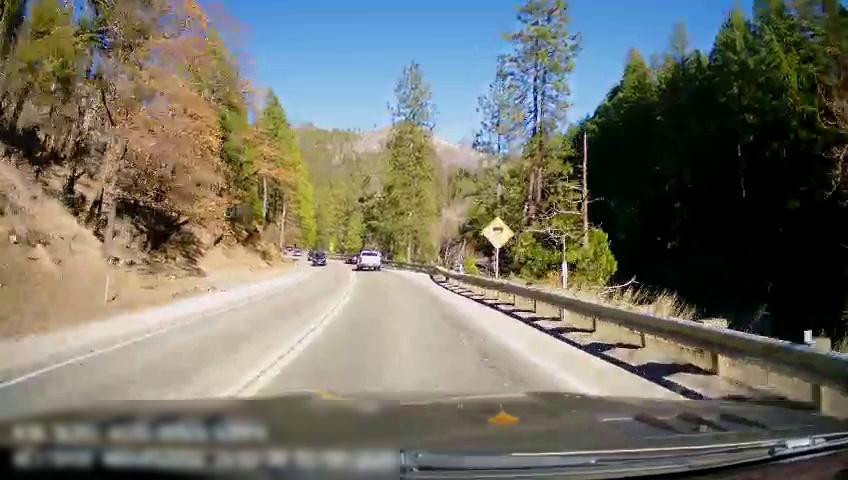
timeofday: Day
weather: Sunny
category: Drivable Space
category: Drivable Space
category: Vehicles | Truck
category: Vehicles | Car
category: Vehicles | Car
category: Lanes | Opposite Lane
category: Lanes | Current Lane
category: Lanes | Opposite Lane
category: Lanes | Current Lane
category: Traffic | Signs